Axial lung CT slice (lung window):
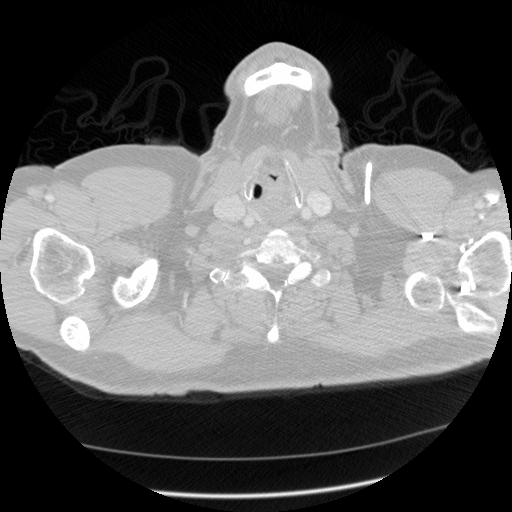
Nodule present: no